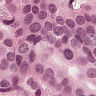
Metastatic tissue present: yes